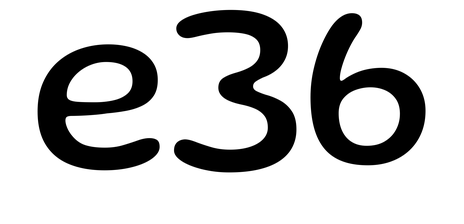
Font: Gluten_Regular